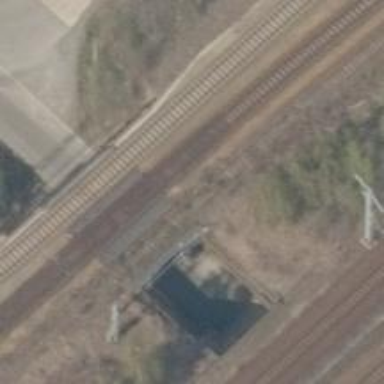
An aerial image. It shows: Abandoned railway bridge.